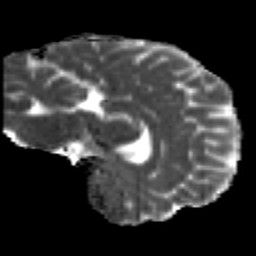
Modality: MD
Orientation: sagittal
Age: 21
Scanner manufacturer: siemens
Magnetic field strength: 3 T
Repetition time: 2.2 s
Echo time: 0.084 s